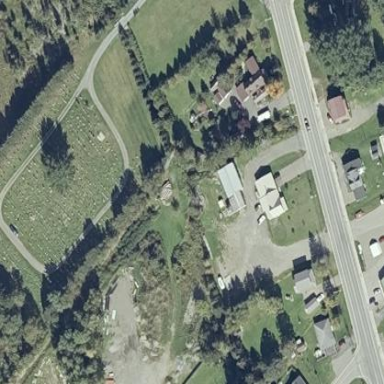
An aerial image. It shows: Cemetery.